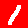
Digit: 1